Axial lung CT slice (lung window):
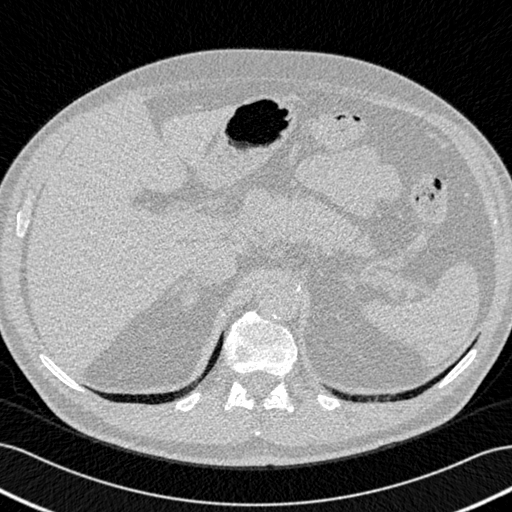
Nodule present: no